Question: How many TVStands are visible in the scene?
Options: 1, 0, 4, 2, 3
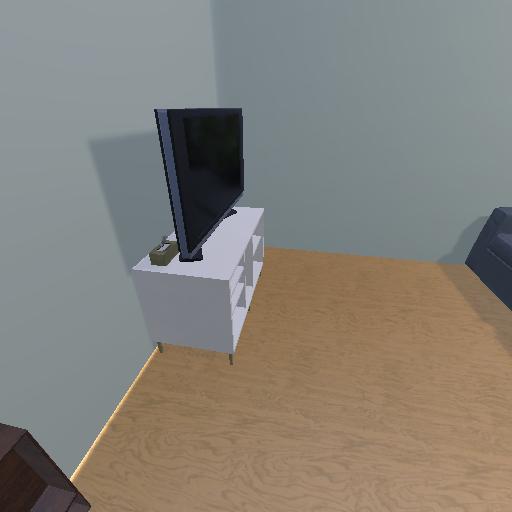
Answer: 1